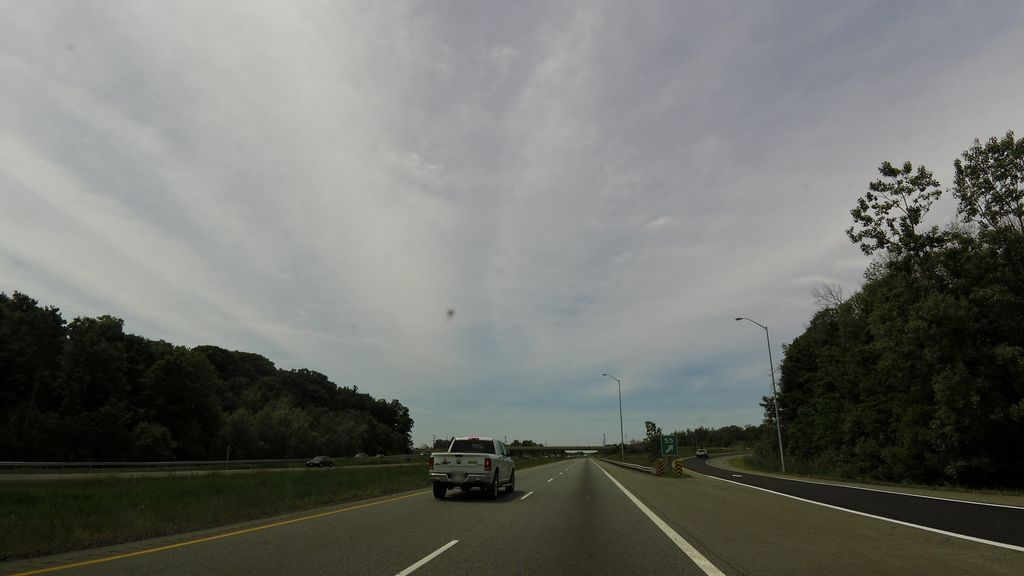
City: hamilton